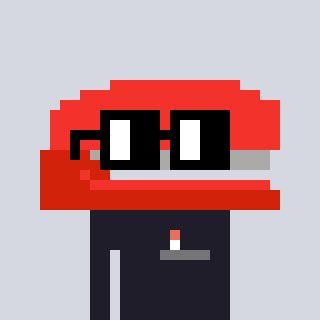
a pixel art character with square black glasses, a stapler-shaped head and a grayscale-colored body on a cool background